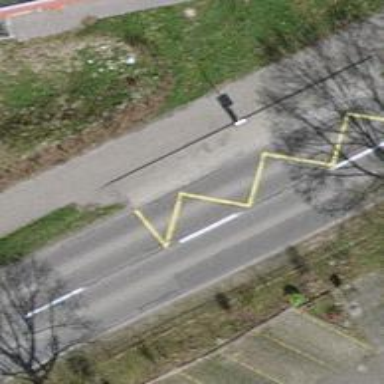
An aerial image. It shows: Bus stop with stop position for public transport.